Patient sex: M
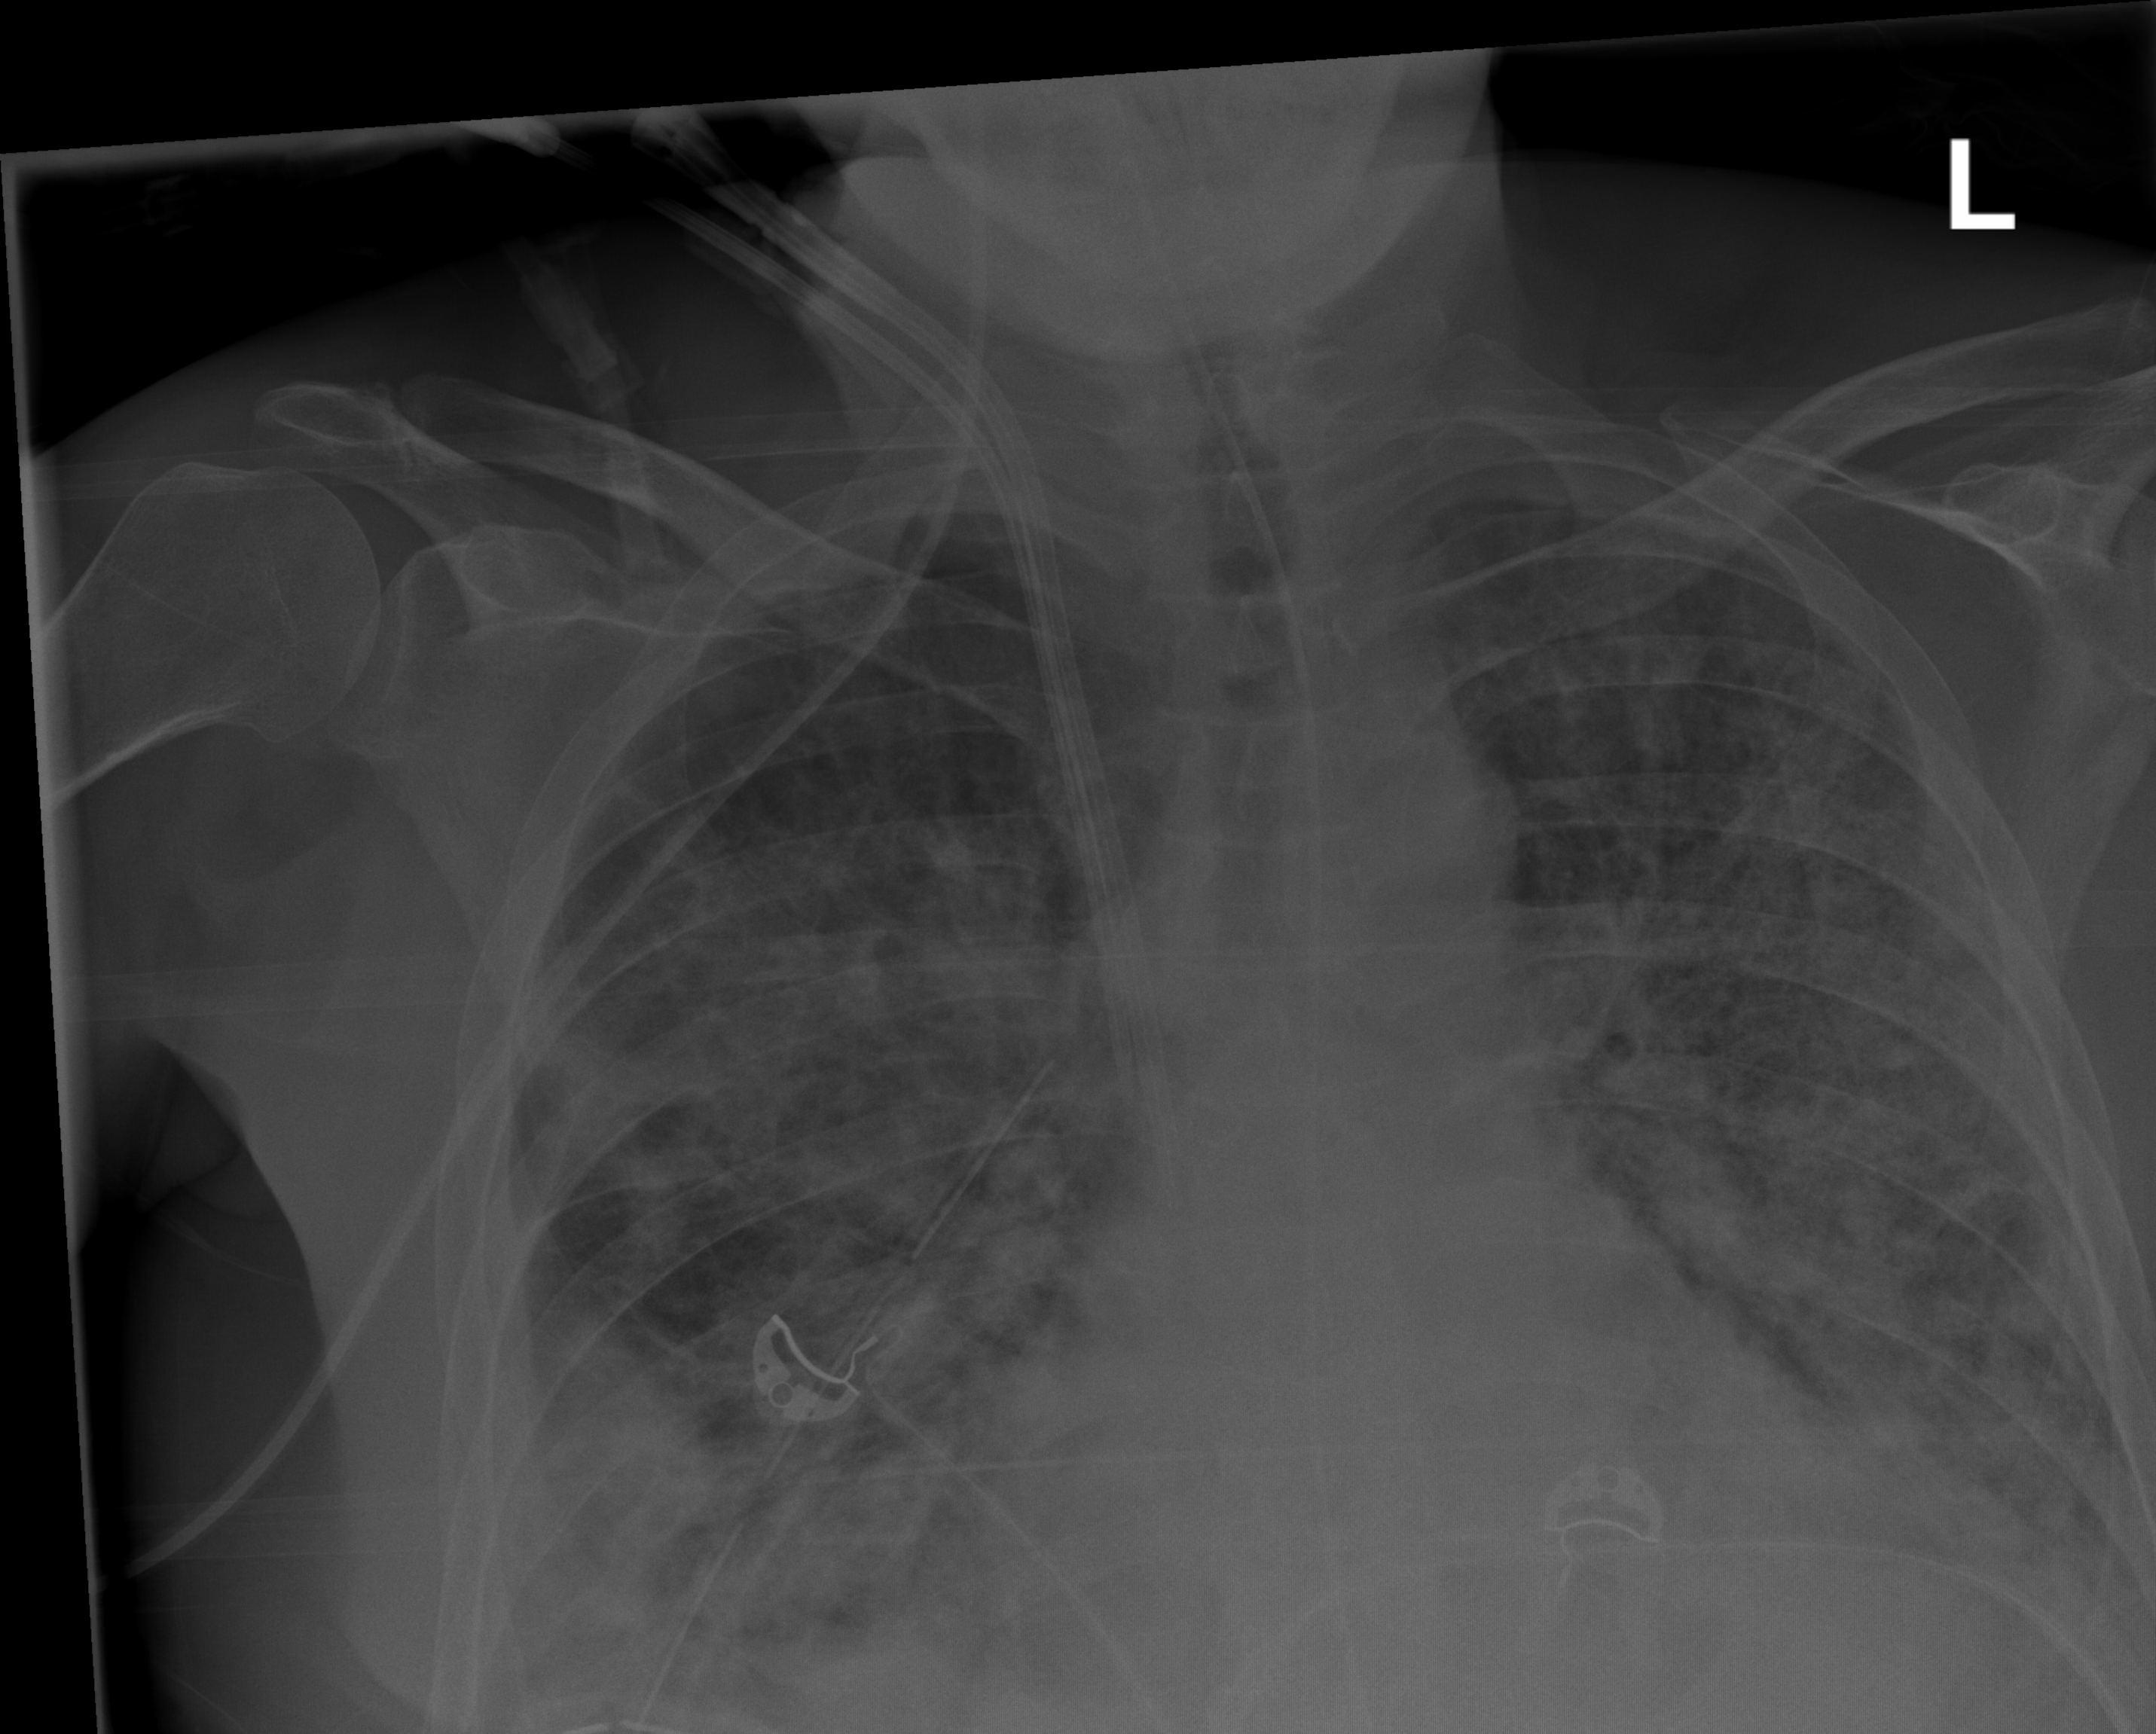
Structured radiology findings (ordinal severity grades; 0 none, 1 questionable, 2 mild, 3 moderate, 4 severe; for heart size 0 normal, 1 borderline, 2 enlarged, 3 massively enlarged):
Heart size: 1
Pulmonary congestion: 2
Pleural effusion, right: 2
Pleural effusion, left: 2
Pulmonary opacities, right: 3
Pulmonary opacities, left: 3
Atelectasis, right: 3
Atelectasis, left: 2